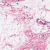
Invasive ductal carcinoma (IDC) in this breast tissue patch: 0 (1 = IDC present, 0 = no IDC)